Brain MRI, t2w sequence, axial 2D slice.
Patient: age 29, sex M, weight 78 kg, height 1.78 m
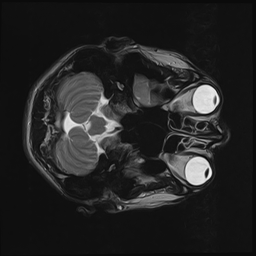